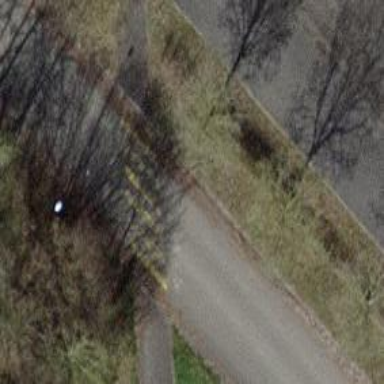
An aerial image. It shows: Uncontrolled zebra crossing on the road.